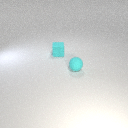
small cyan rubber sphere in front of small cyan rubber cube